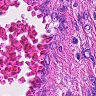
Metastatic tissue present: yes